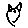
Label: cat